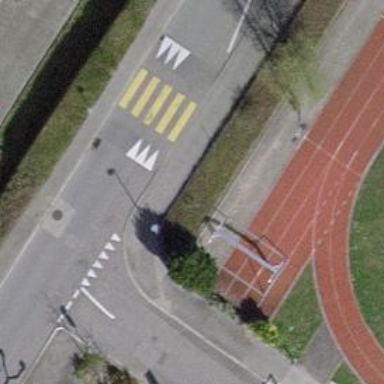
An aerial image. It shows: Traffic hump for calming the traffic.